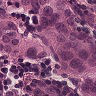
Metastatic tissue present: yes